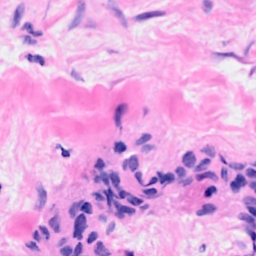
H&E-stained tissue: Breast